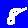
Digit: 8